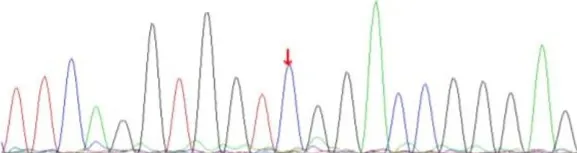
(B,C) Diagrams of WT1 genes of the patient's parents showing no variation. Since reverse reads were used by Sanger sequencing, the bases shown in the peak diagram are the reverse complementary sequence C>T of the altered bases.
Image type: pathology (immunostaining)